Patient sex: F
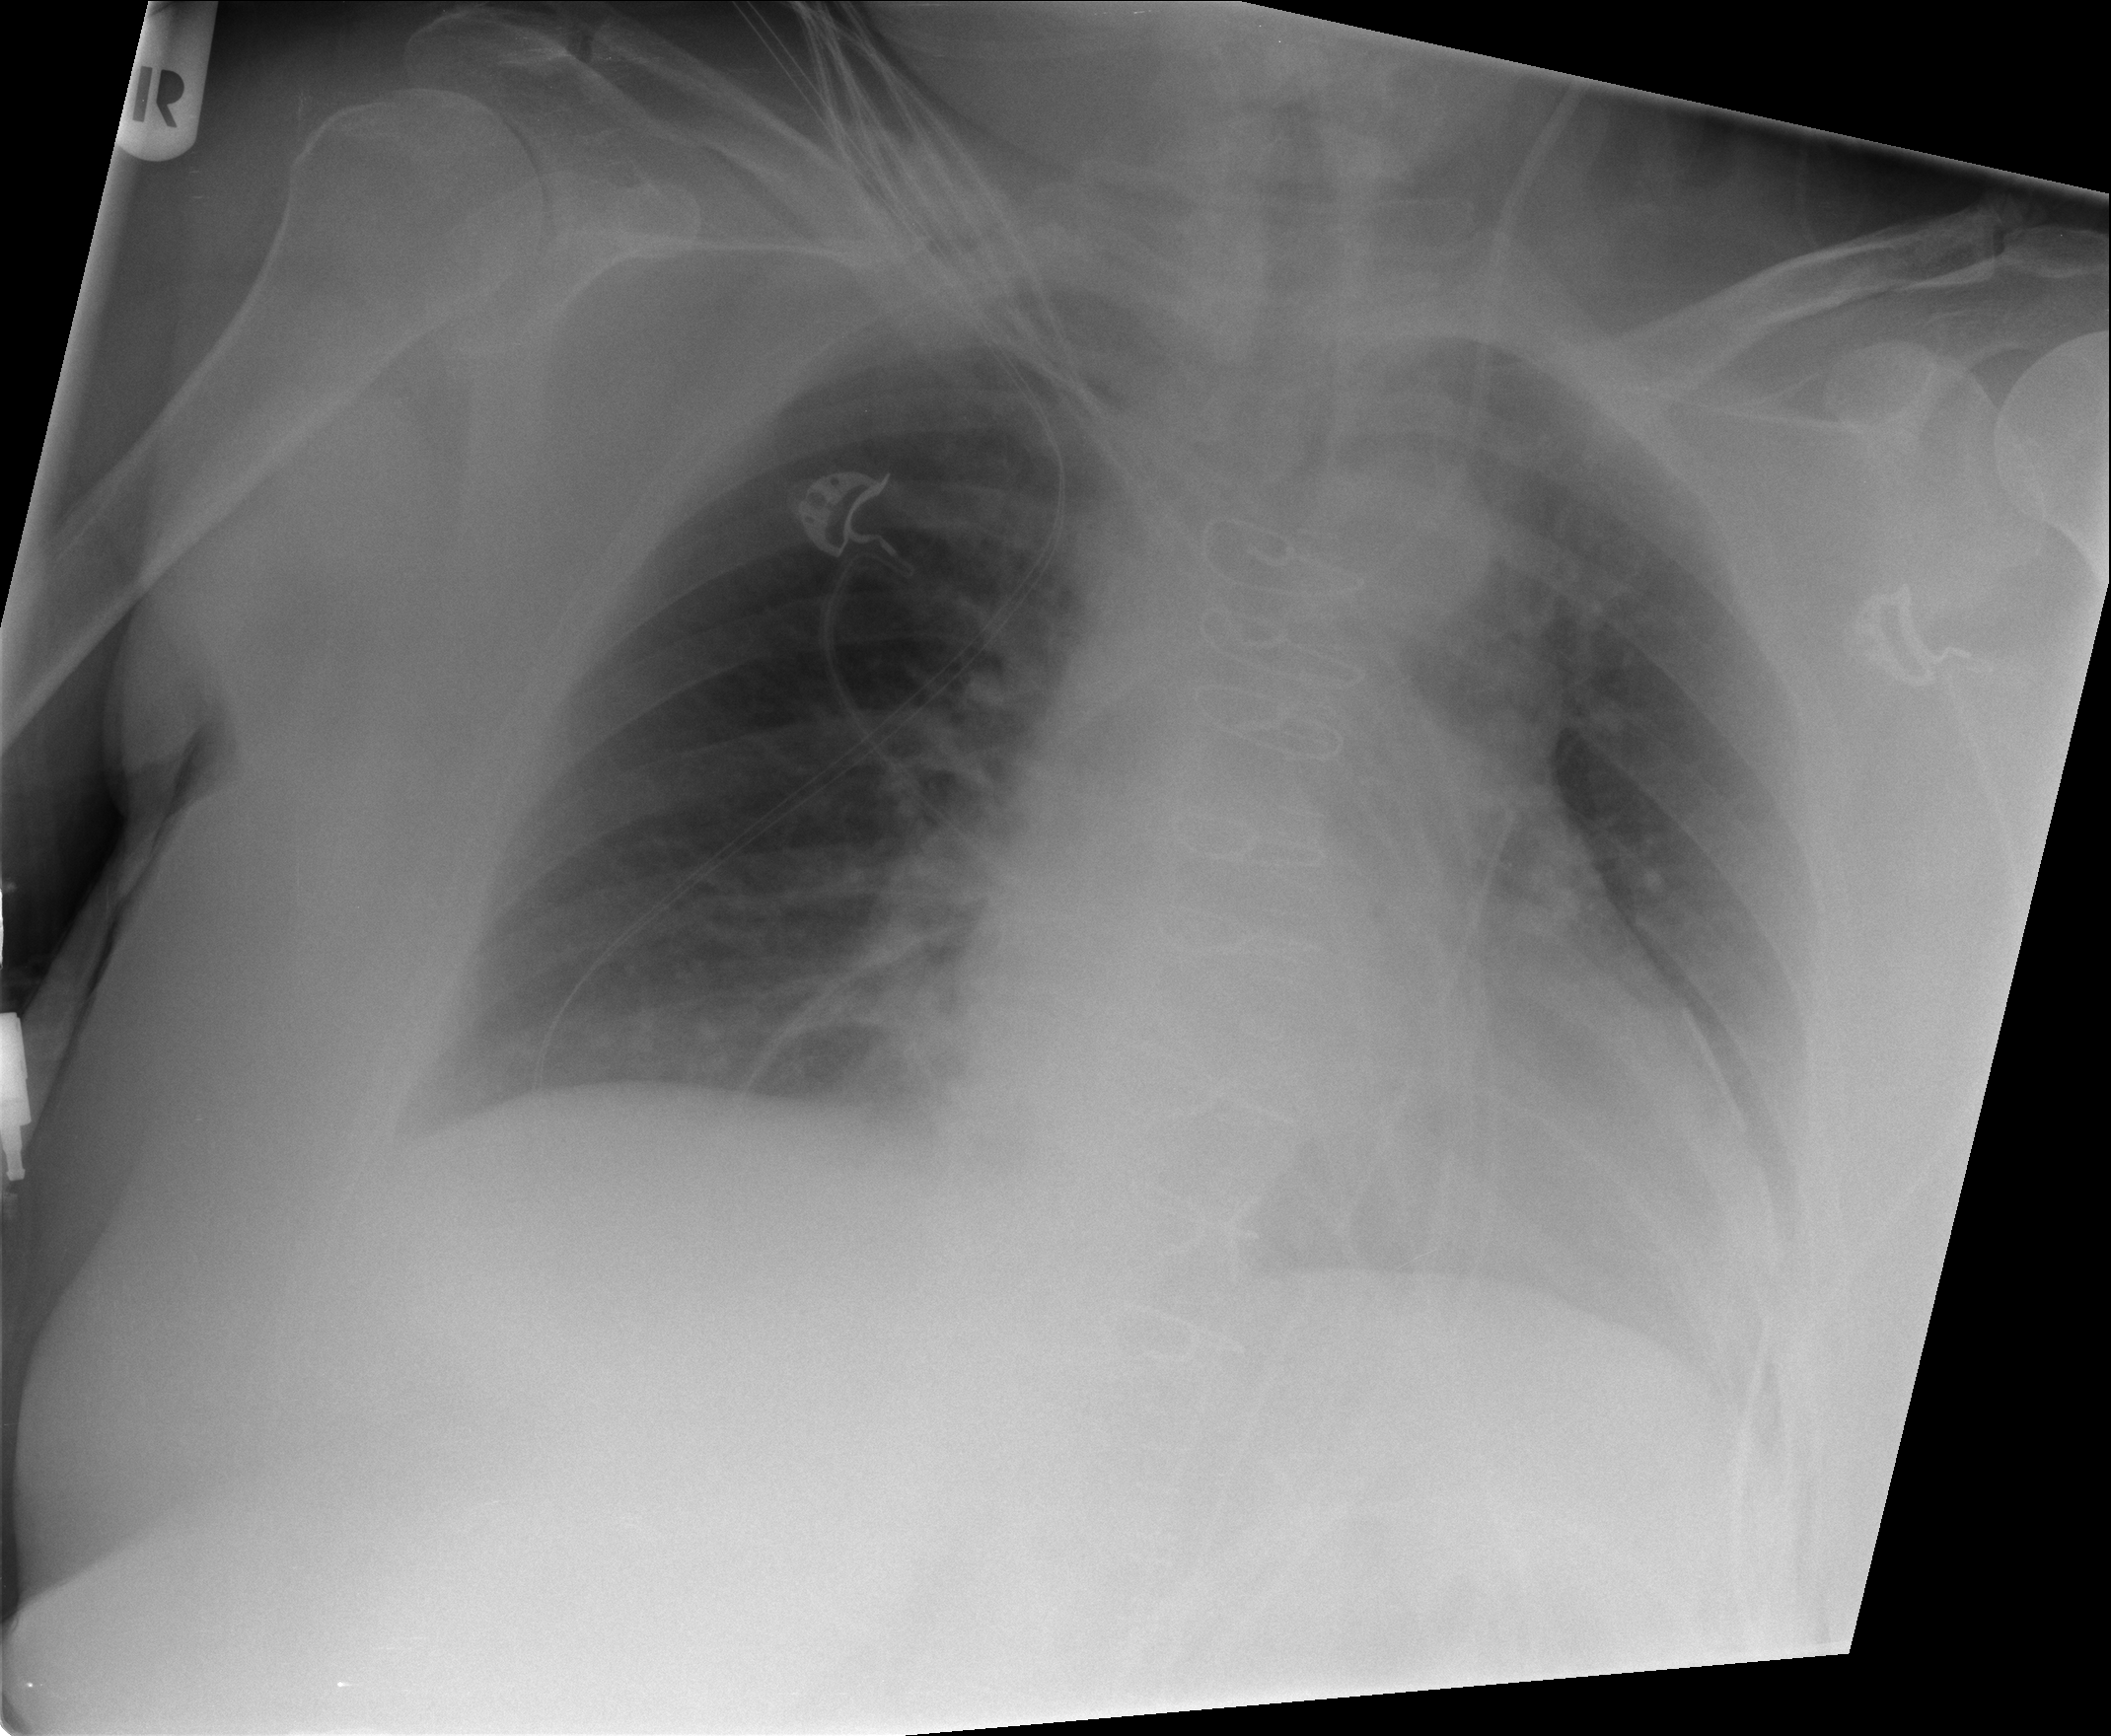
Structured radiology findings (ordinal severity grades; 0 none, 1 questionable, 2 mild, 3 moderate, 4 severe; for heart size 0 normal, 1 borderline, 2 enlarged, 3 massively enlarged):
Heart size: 2
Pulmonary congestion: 1
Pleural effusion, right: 1
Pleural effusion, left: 1
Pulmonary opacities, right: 0
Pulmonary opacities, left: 0
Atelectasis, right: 1
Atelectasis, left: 0